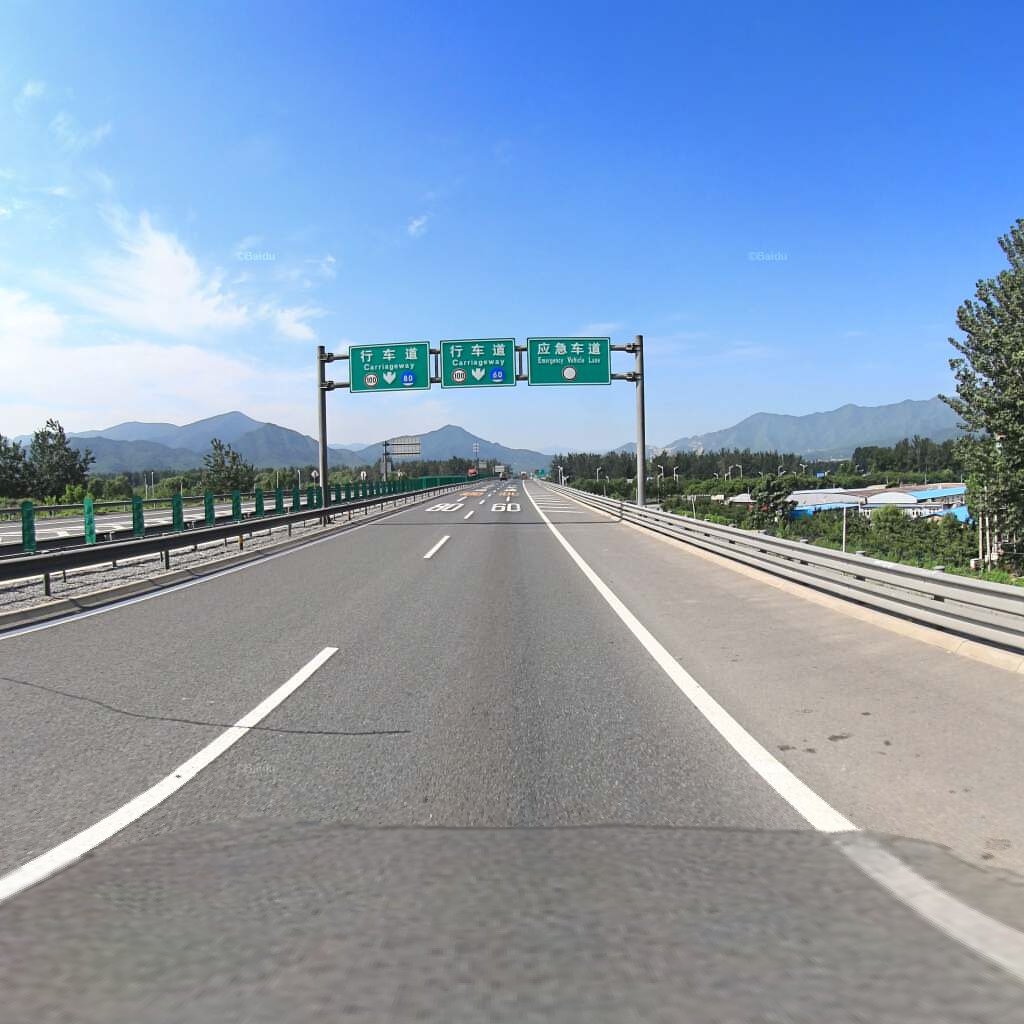
Region: Haidian
Road damage annotations: transverse patch